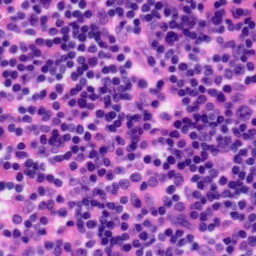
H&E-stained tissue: Tonsil